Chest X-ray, AP view. Patient: 54 years old, sex M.
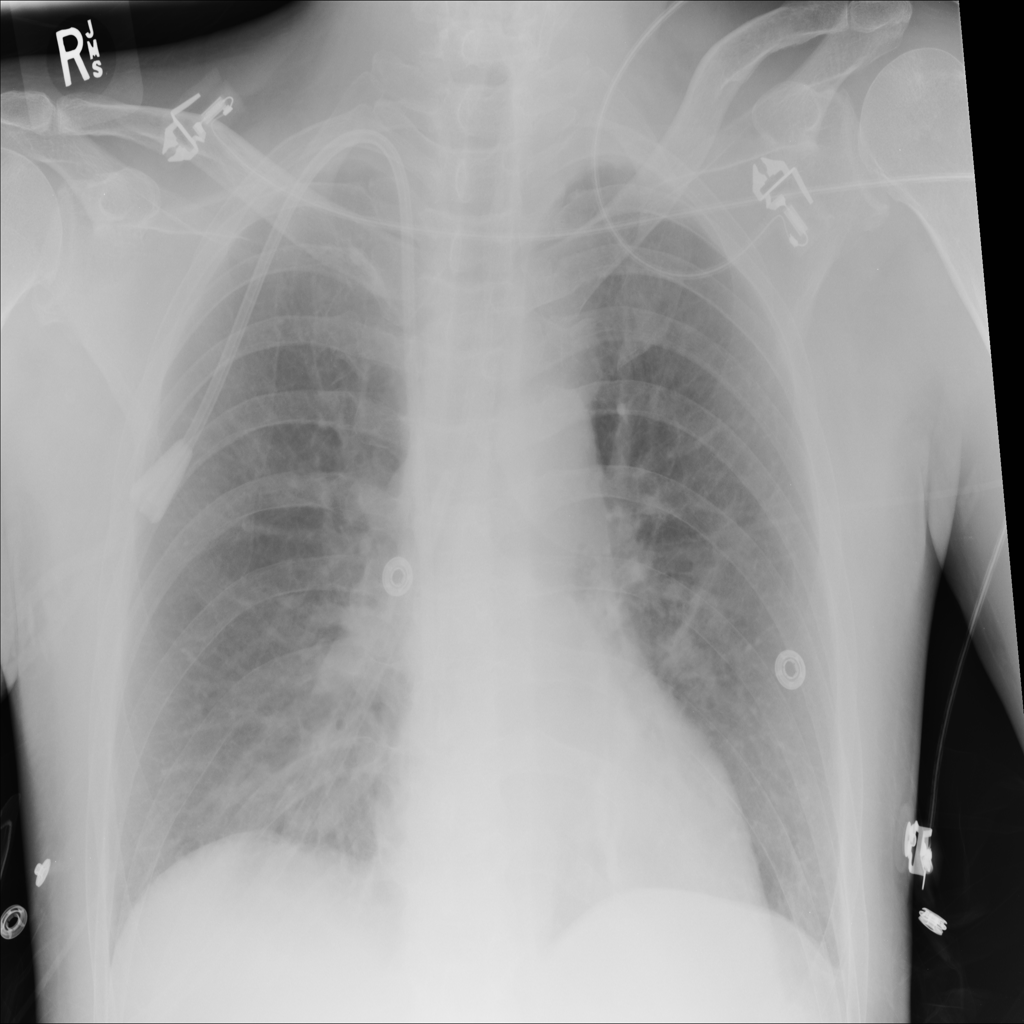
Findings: Infiltration